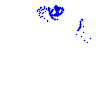
Particle: pion